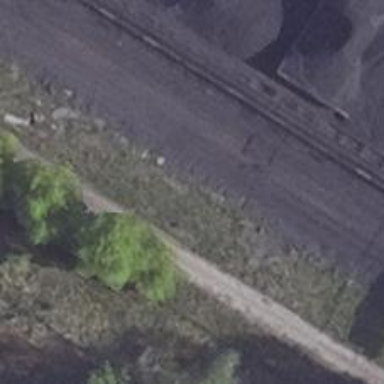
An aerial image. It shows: Abandoned spur railway.